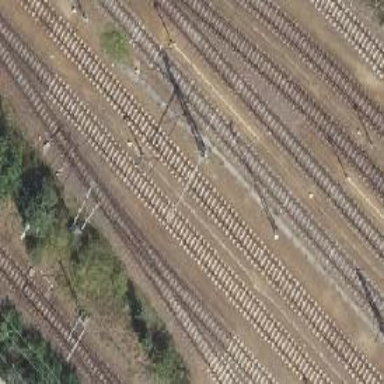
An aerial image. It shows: Railway signal.